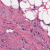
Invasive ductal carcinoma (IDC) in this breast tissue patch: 0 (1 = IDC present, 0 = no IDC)